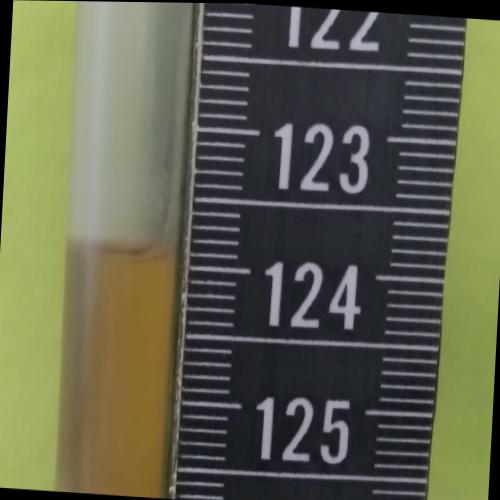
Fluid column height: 123.9 cm